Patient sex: F
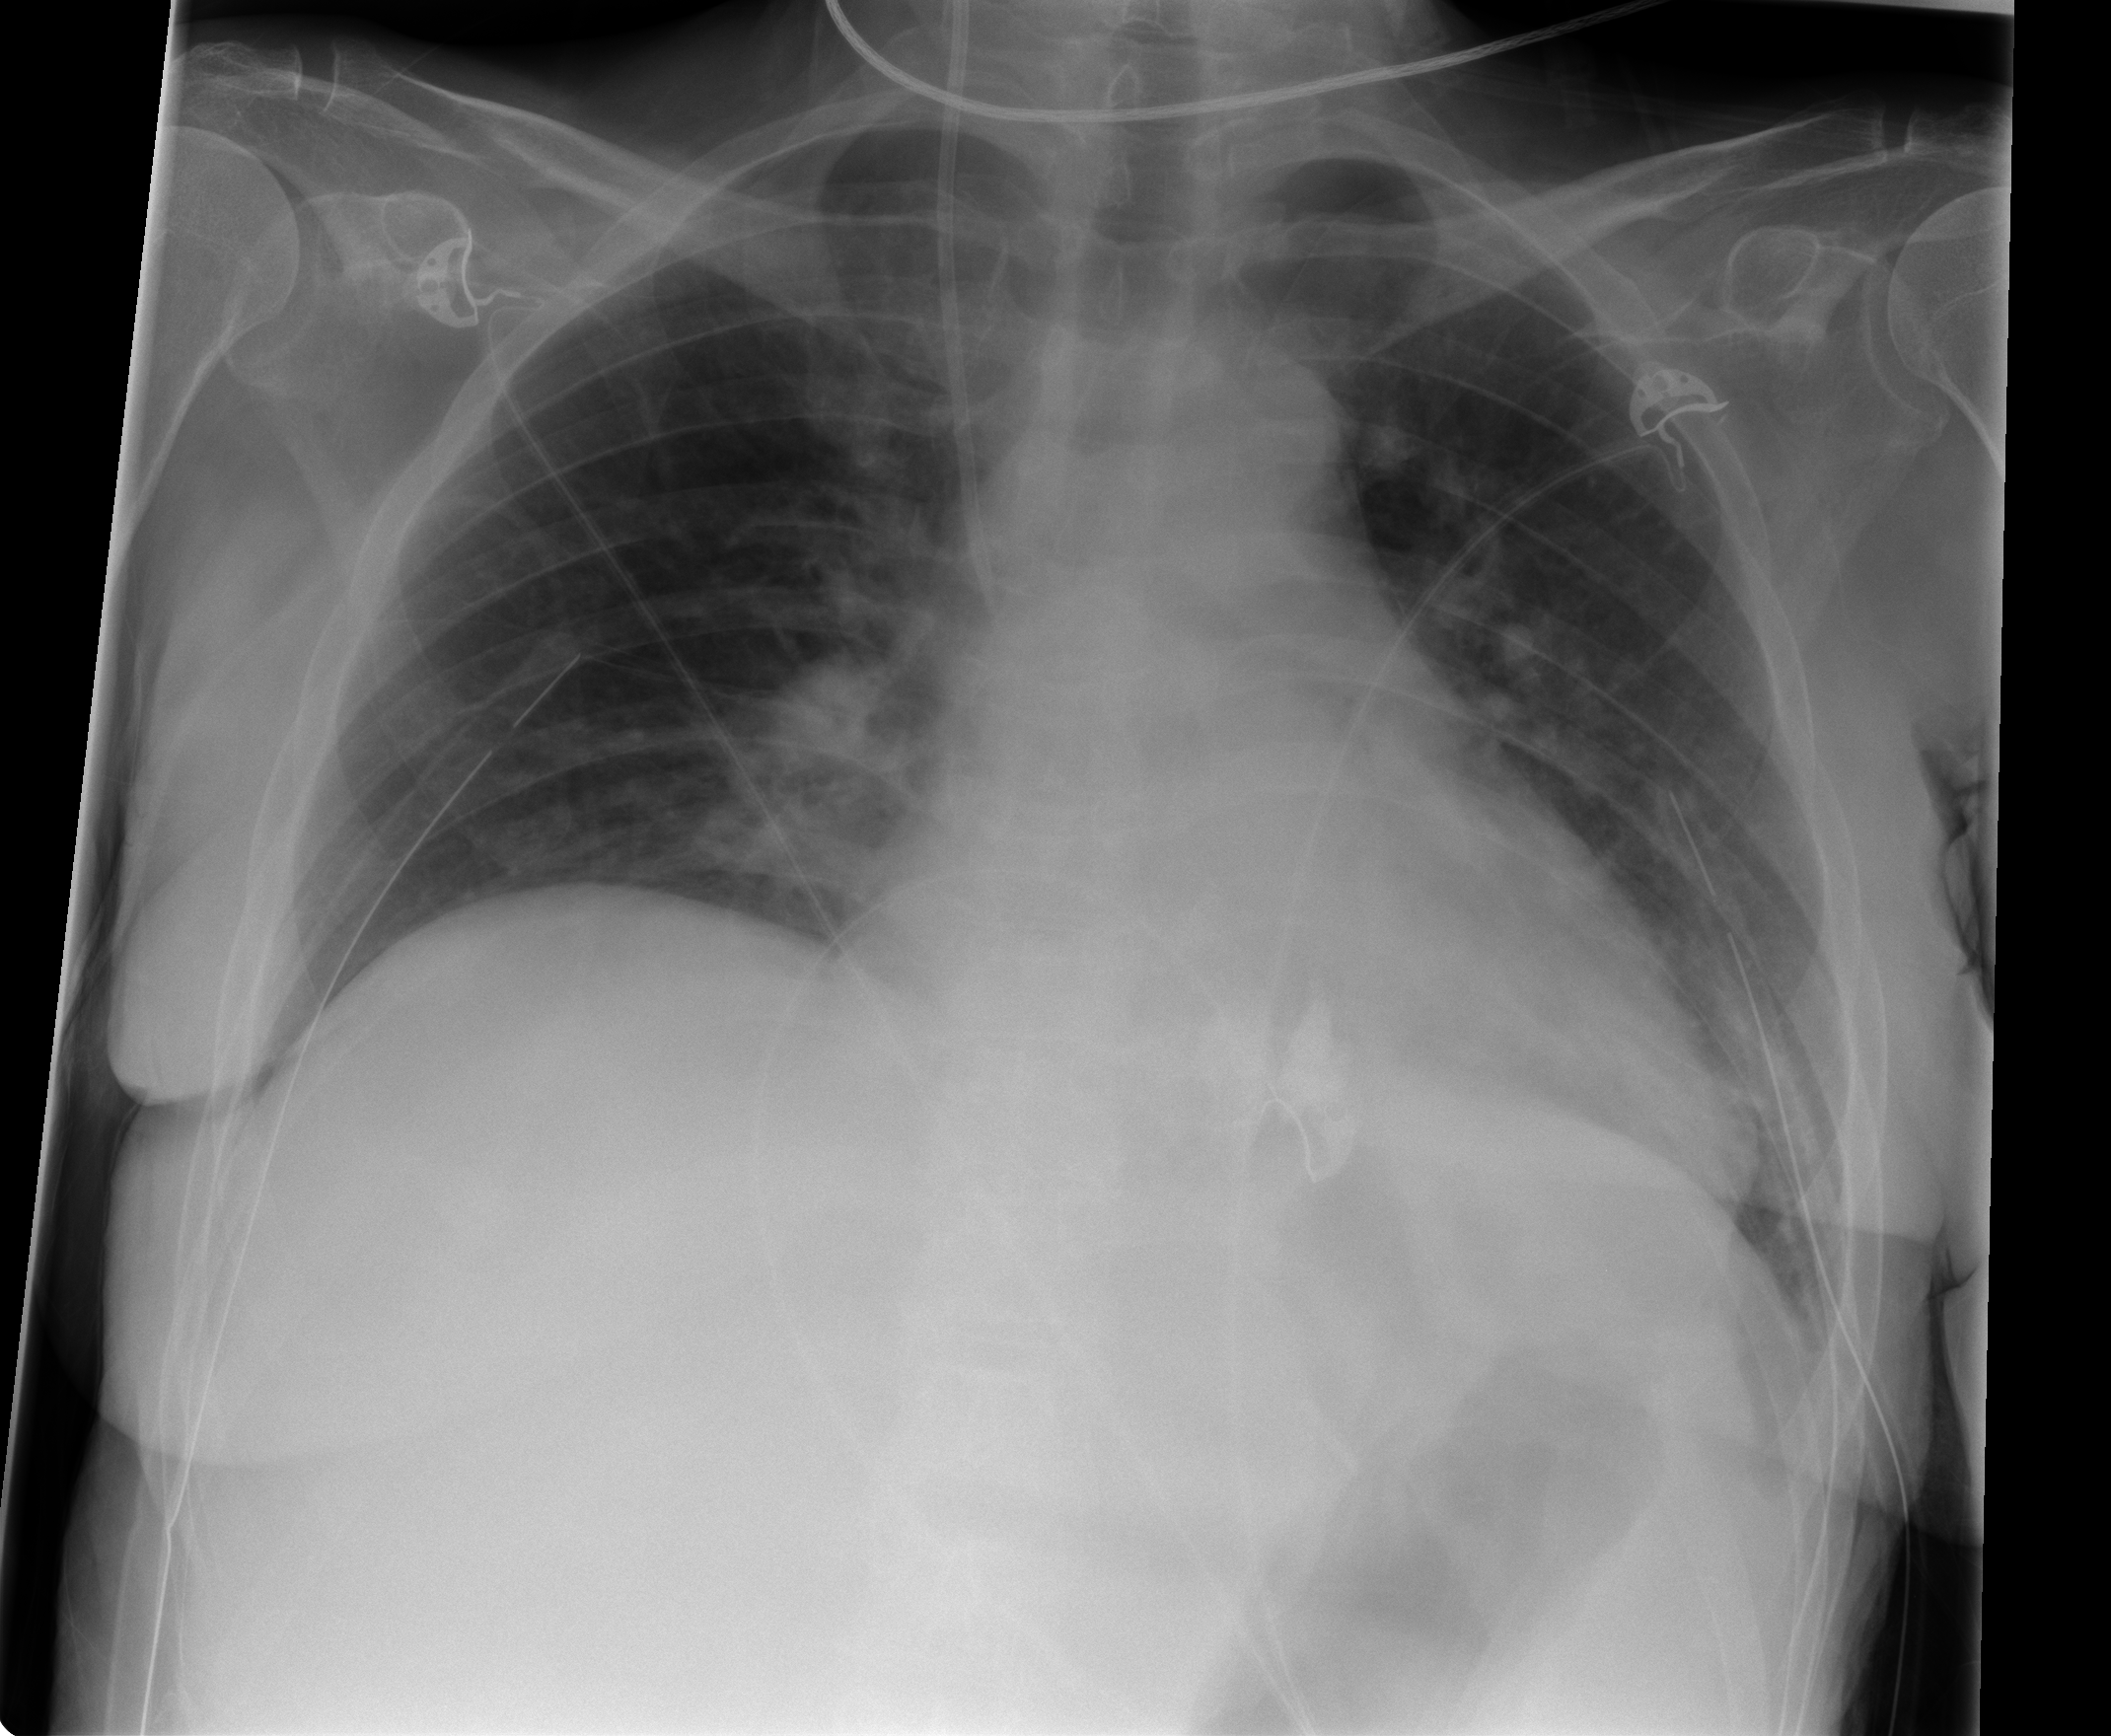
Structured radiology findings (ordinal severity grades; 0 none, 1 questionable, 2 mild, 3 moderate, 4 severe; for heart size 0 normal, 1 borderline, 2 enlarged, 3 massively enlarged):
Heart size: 0
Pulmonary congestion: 0
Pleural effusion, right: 0
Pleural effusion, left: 0
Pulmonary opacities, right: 0
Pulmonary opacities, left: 0
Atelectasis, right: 0
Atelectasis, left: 2